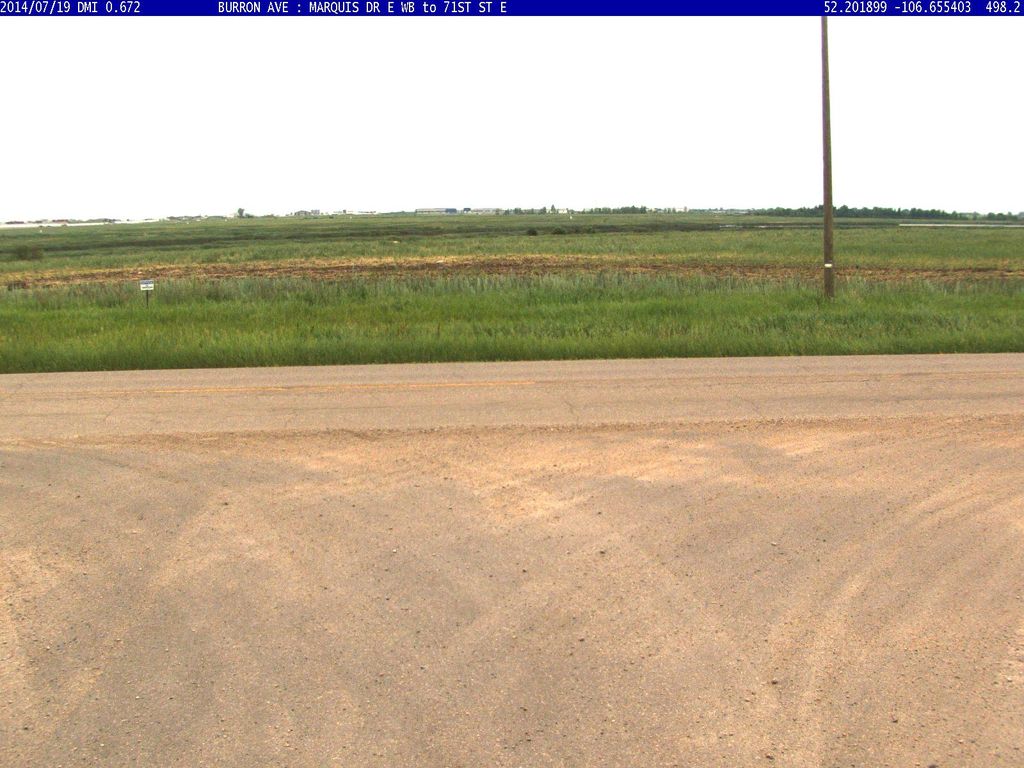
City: saskatoon